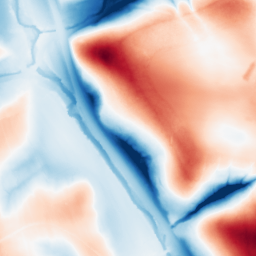
Category: classical
Decomposition family: uniform
Decomposition parameters: size: 100
Upsampling method: bilinear
Upsampling parameters: scale: 8
Upsampling scale: 8